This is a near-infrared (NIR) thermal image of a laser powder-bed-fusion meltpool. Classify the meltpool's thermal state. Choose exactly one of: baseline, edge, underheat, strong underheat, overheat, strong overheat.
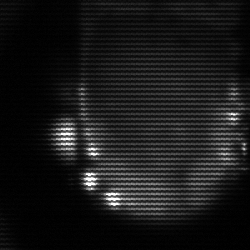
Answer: baseline